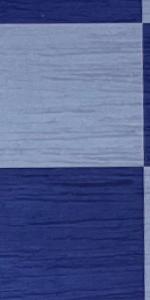
Label: Empty